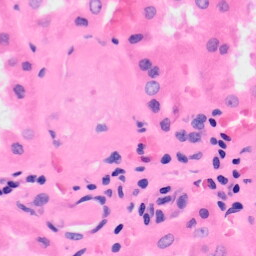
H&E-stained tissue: Kidney